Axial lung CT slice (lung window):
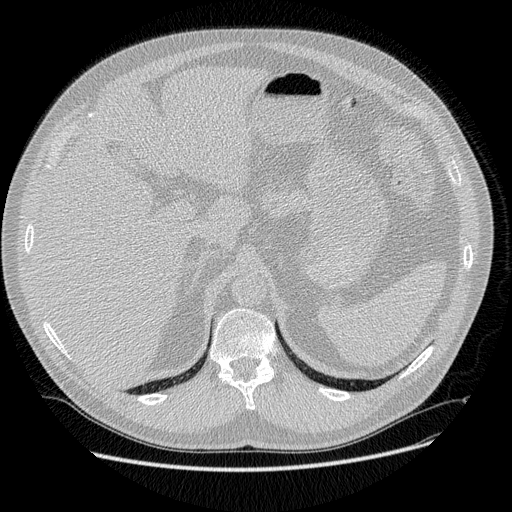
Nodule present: no